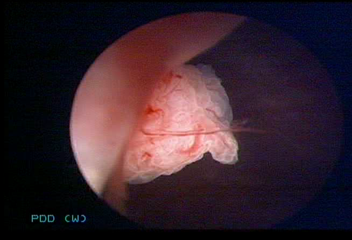
Modality: WLC
Class: Malignant
Subclass: LowGradePapillary
Lesion: L3
Stage: Ta
Morphology: Papillary
Bladder cancer association: Yes
Annotated structures: Tumor